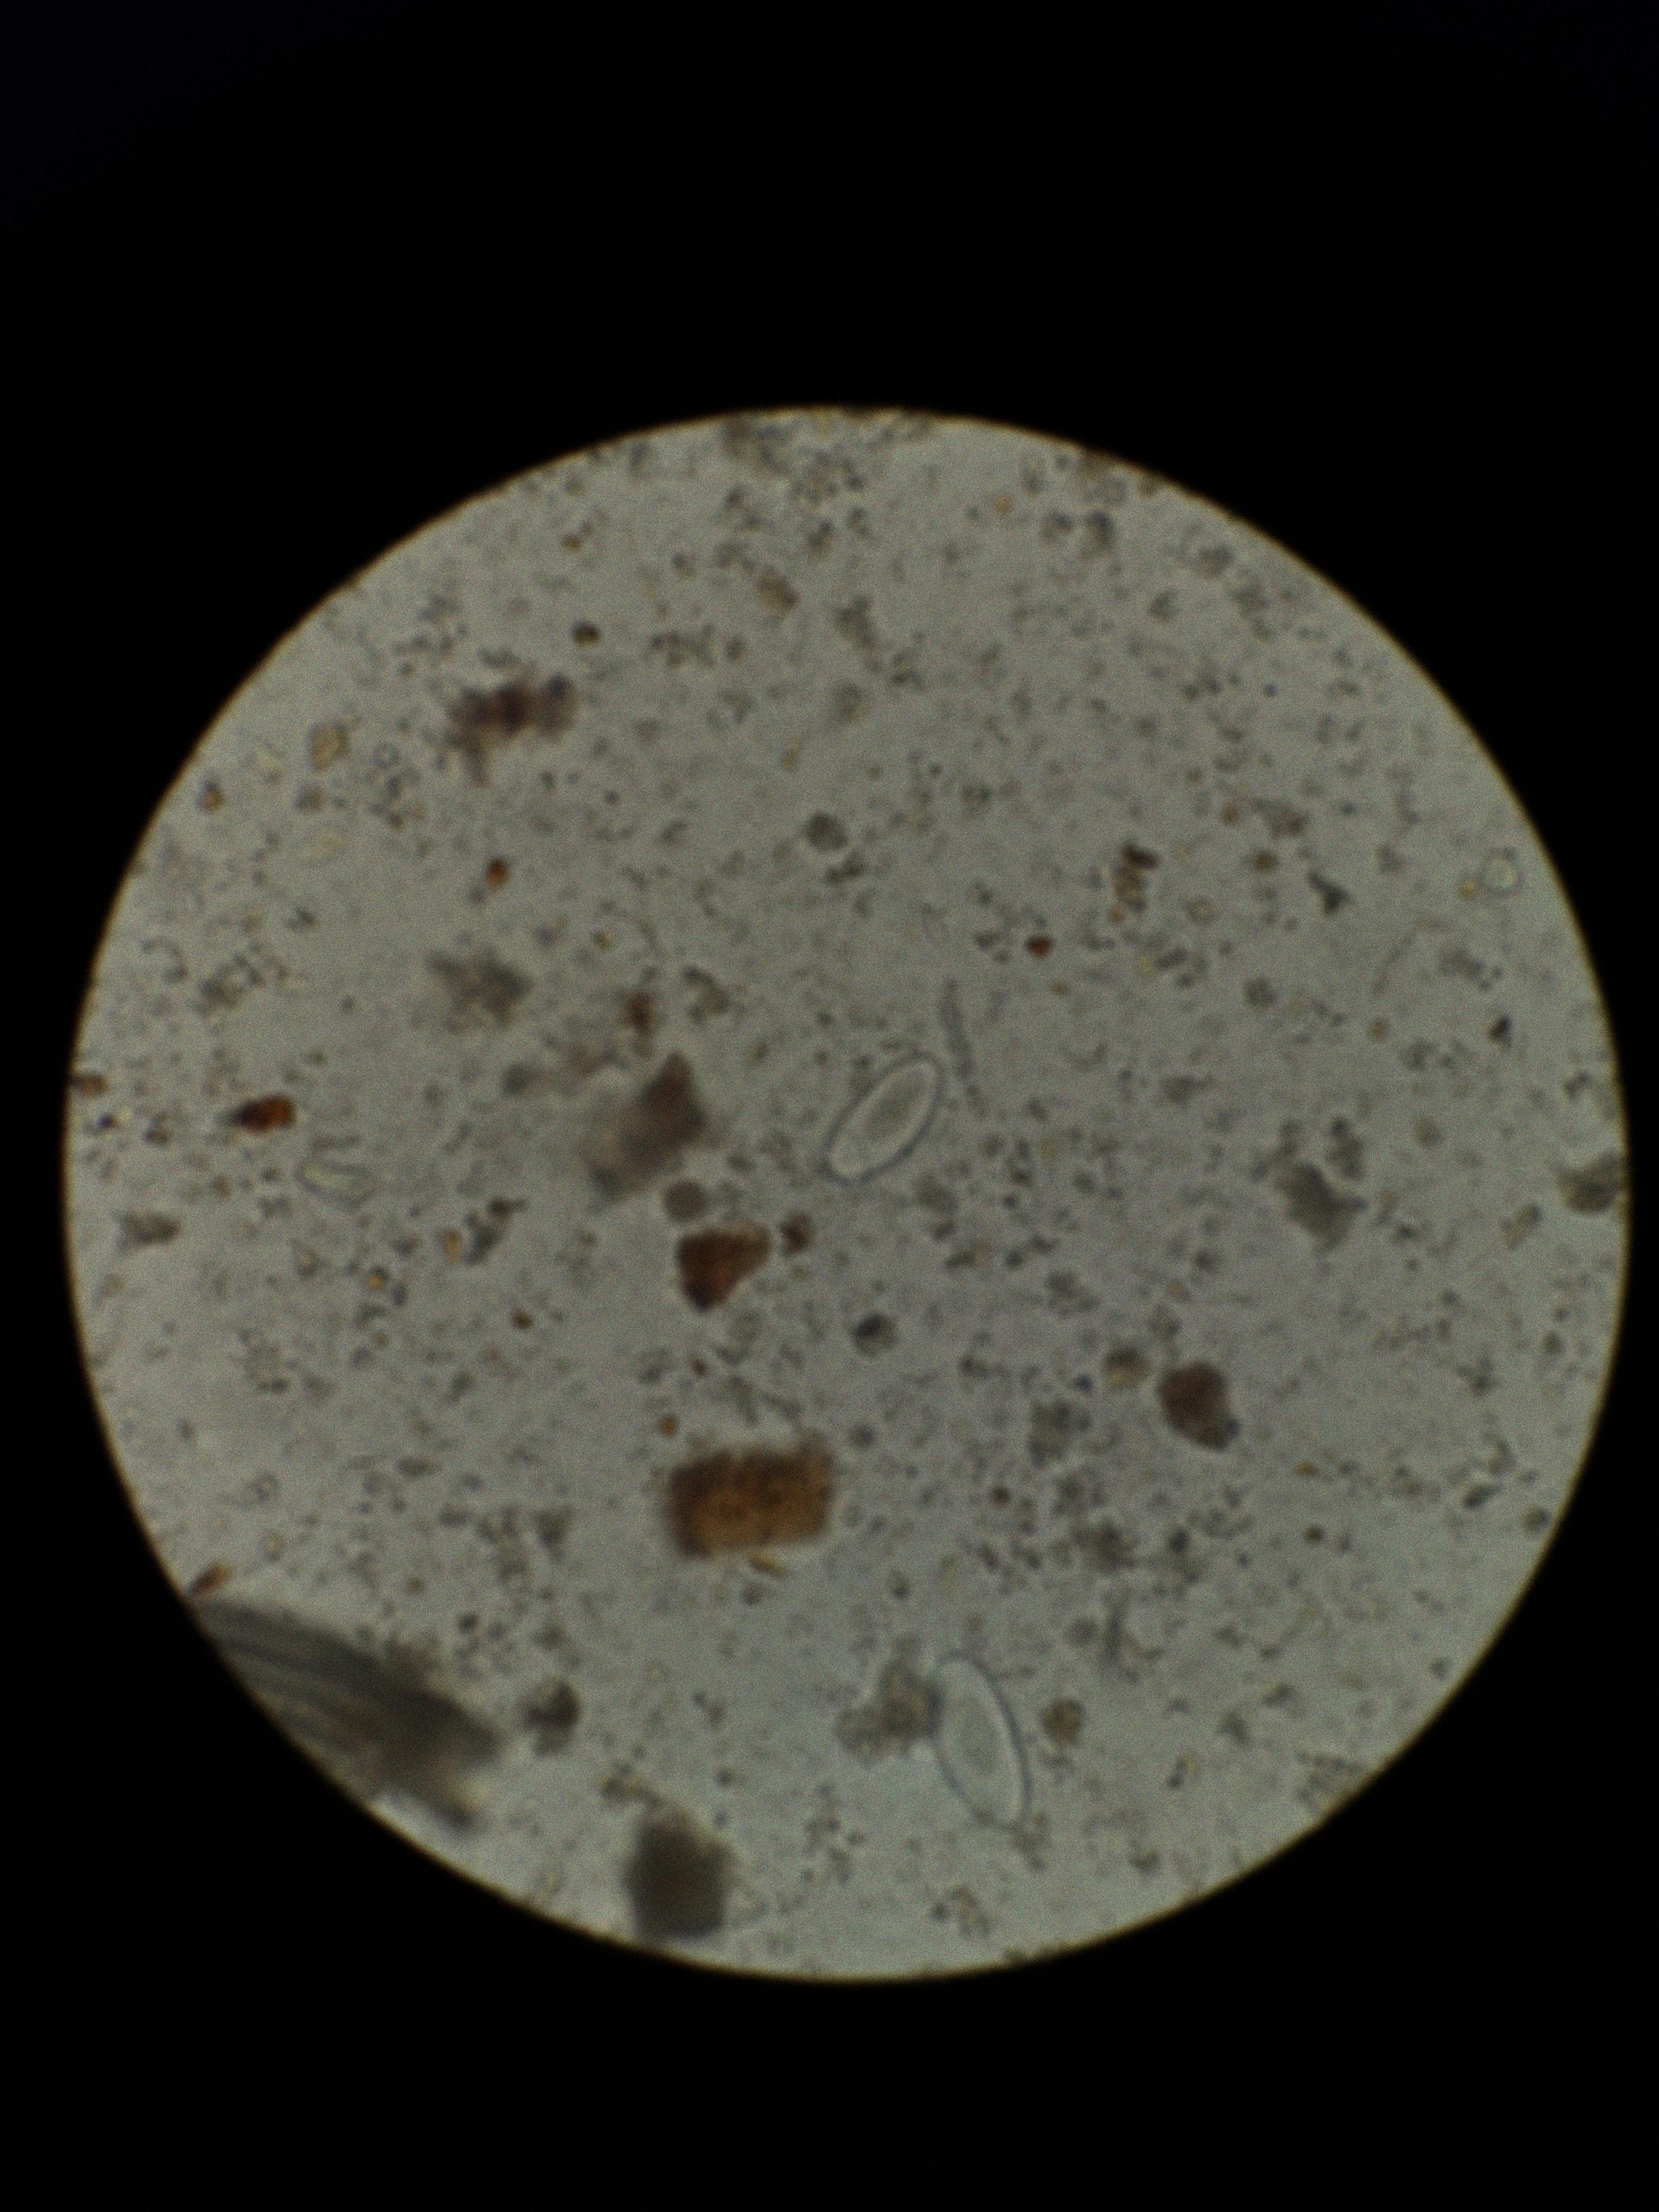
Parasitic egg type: Enterobius vermicularis